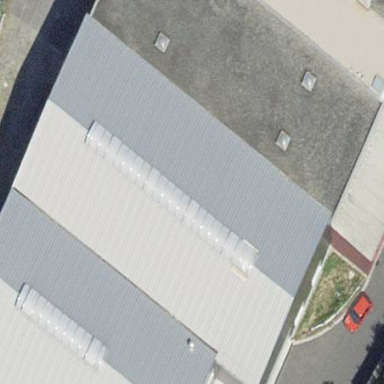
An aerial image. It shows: Industrial building.